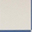
Piece: xx